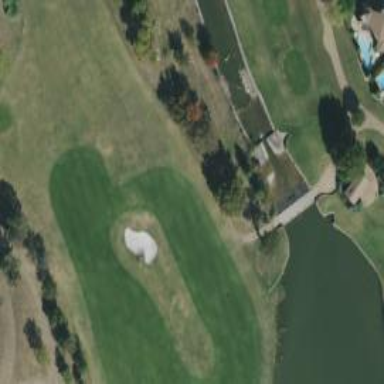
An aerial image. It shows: Path for golf carts.